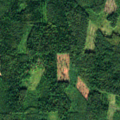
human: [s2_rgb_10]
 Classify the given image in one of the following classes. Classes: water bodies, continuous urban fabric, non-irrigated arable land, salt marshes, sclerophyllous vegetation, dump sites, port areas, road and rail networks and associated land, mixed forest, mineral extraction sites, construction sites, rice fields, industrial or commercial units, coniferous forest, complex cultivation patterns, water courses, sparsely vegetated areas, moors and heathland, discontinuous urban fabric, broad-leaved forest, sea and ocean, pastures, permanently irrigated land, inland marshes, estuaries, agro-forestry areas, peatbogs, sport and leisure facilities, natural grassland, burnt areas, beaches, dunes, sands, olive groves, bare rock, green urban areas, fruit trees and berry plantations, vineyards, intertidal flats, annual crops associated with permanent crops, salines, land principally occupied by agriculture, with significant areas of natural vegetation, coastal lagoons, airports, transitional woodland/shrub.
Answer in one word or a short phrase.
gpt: broad-leaved forest, mixed forest, transitional woodland/shrub